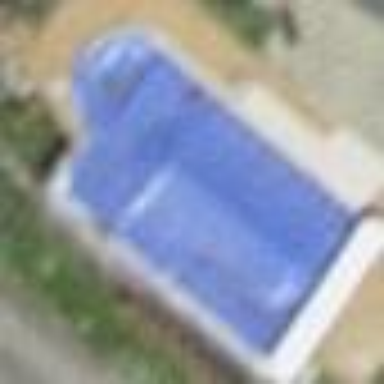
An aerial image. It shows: Swimming pool located in leisure land.